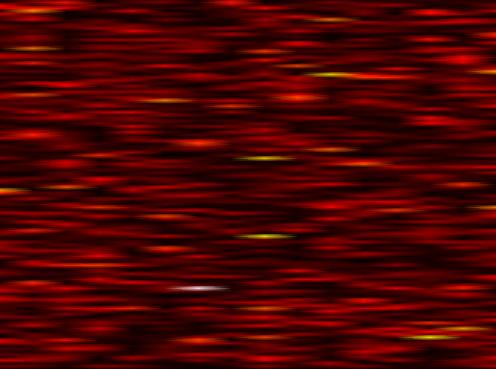
Label: UFMC